Question: So I have a seamless texture. The black lines in the picture represent the repeating texture. Then I have a series of blocks who have known x,y coordinates and known height and width. In Unity Textures have a 'scale' and 'offset'.
Scale is the amount of the texture that will show on the block. So the block starting at 0,0 will have a scale of about (.2,1.3). It's width is .2x the width of a single texture (for the sake of simple numbers) and it's height is about 1.3x the height of the texture.
Offset then moves the 'starting point of the texture. The block at 0,0 will have an offset of 0,0 because it is perfectly aligned with a corner but the block immediately to it's right would have a texture of about .2,0 because the texture needs to start about .2 units in to align properly. This is as far as I understand offset. I am pretty sure this is correct but feel free to correct me if I am wrong.
Now when you apply a texture to a block unity automatically scales the texture to start at the top left corner of the block and stretch it appropriately to fit 1 full iteration inside of that space. I obviously don't want this.
My question comes in for the three blocks labeled with the (x,y) coordinates. I have tried for several hours over a few weeks to get it right, unsuccessfully.
So how do I take in the x,y position and width/height to create a correct scale and offset so that those blocks will look like they are exactly where they are supposed to be in the texture?
It is not a particularly difficult concept but after staring at it I have no more ideas.
For the sake of the question assume a single texture is 12x12. The x,y and width/height are known values but are arbitrary.
I know it's normally good practice to post attempted code but I would rather see a good way of doing it than see answers that try to fix my failed attempts. But I will post code if people want to see that I did try on my own or how I initially tried.

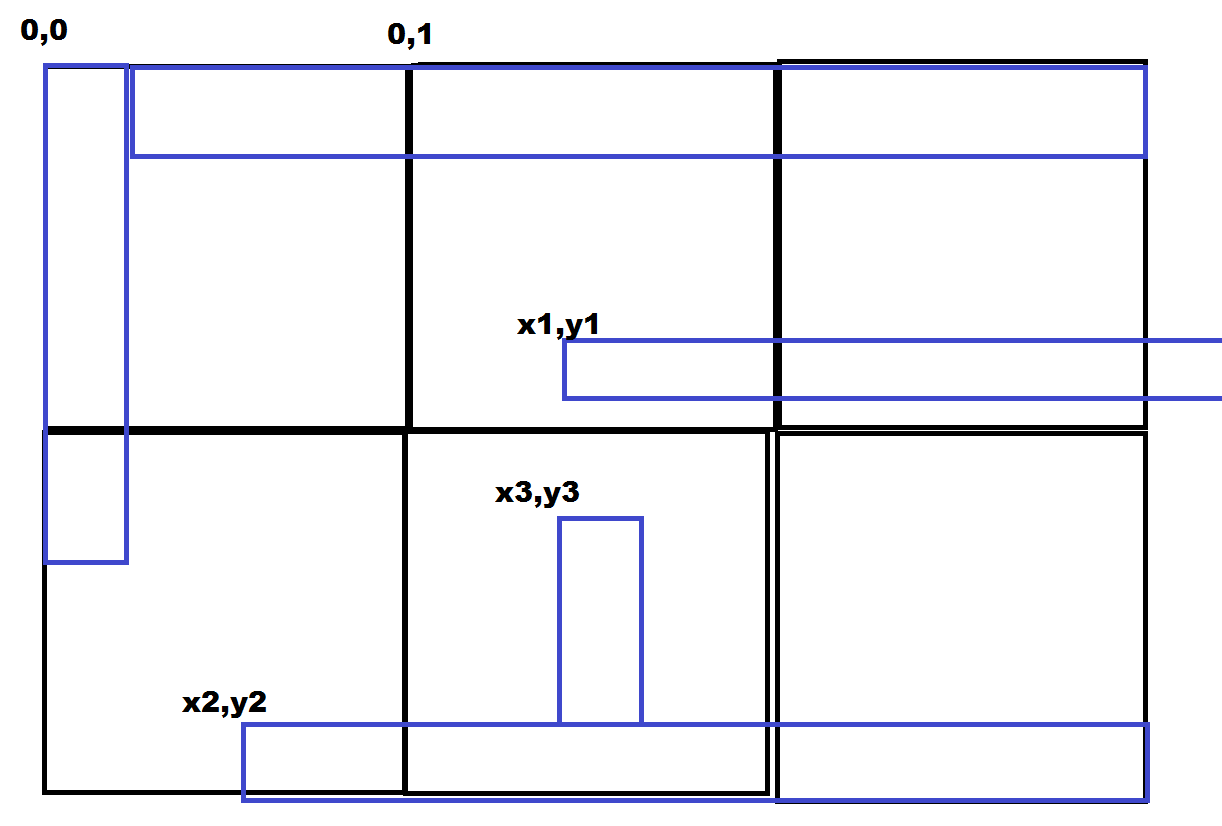
Answer: Textures are applied to models by what is known as UV map. The idea is that each (x,y,z) vertex has two (u,v) coordinates assigned. UV coordinates define which point on the texture should correspond to that vertex. If you want to know more, I suggest the awesome (and free) <URL>. Unit 8 talks about UV mapping.
Let's ignore all the vertices that are not visible - your blocks are basically rectangles. You can assign a UV mapping, where world possition of each vertex will be turned into its UV coordinate. This way, all the blocks will have the same origin point in texture space (0,0 in world position corresponds to 0,0 on texture). Code looks like this:
'''
Mesh mesh = GetComponent<MeshFilter>().mesh;
Vector3[] vertices = mesh.vertices;
Vector2[] uvs = new Vector2[vertices.Length];
for (int i = 0; i < uvs.Length; i++)
{
// Find world position of each point
Vector3 vertexPos = transform.TransformPoint(vertices[i]);
// And assign its x,y coordinates to u,v.
uvs[i] = new Vector2(vertexPos.x, vertexPos.y);
}
mesh.uv = uvs;
'''
You have to do this each time your block position changes.